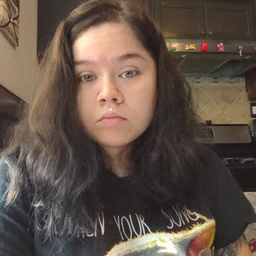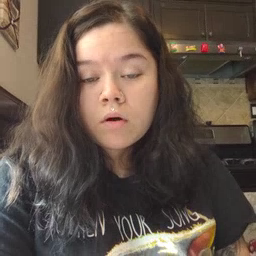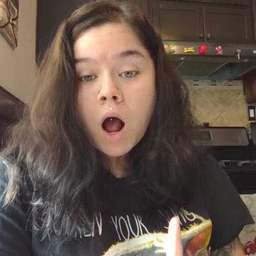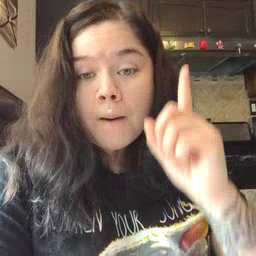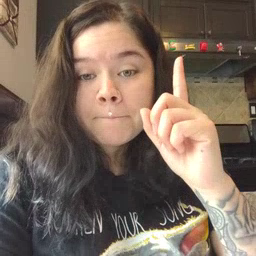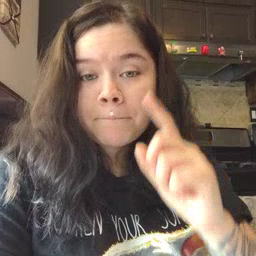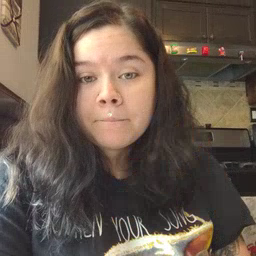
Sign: up